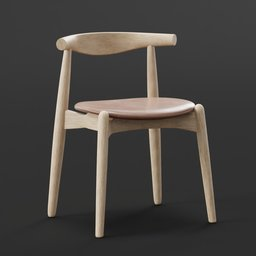
Label: furniture